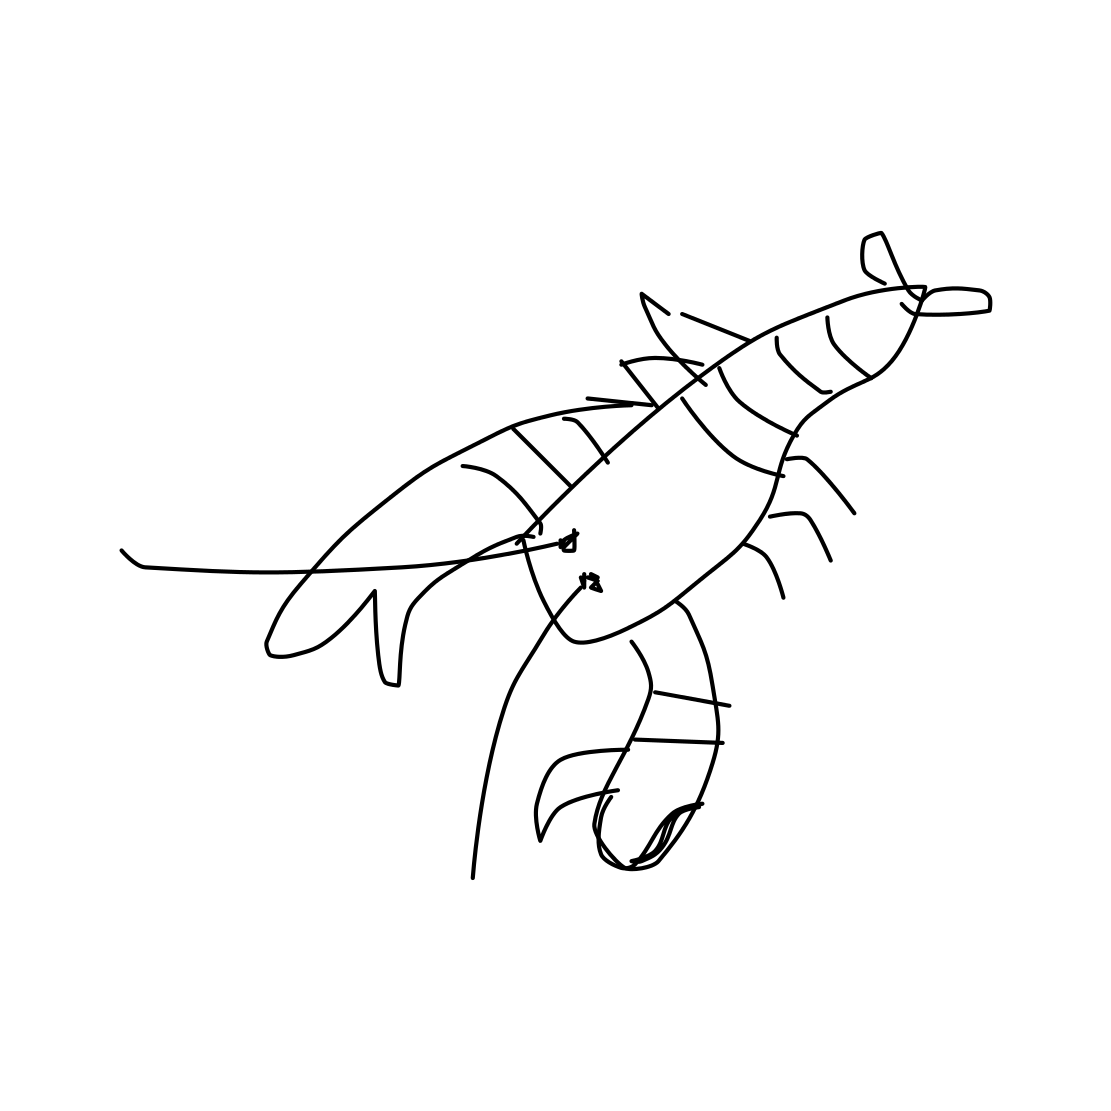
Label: lobster